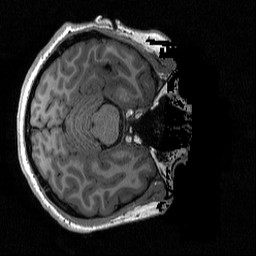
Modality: T1w
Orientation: axial
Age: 24
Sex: female
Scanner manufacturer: siemens
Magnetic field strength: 3 T
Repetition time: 2.3 s
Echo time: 0.00298 s